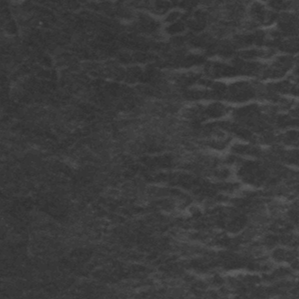
Label: frost